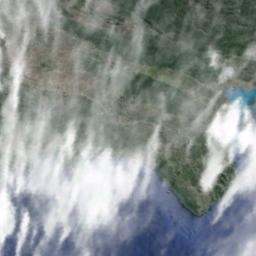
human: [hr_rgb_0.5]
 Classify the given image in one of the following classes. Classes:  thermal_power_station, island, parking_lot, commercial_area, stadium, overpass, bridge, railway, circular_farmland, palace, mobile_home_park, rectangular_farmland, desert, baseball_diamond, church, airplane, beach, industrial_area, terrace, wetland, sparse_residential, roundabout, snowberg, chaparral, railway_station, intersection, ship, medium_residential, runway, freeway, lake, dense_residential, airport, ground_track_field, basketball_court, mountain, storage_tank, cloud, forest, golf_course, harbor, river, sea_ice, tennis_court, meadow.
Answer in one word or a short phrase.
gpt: cloud